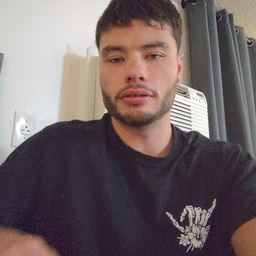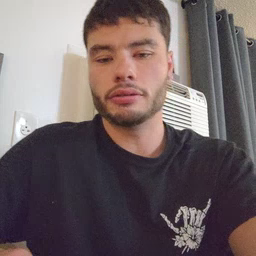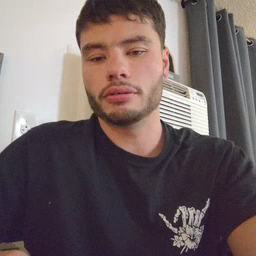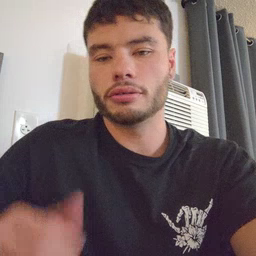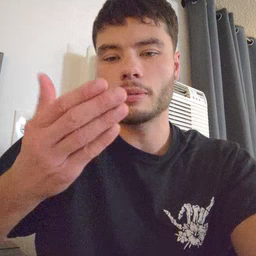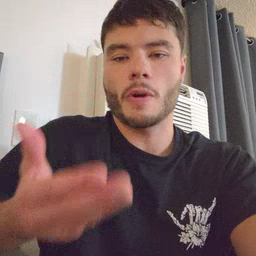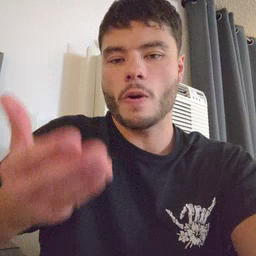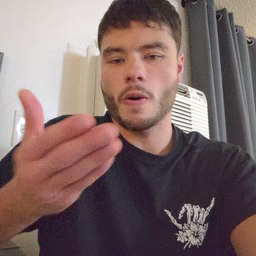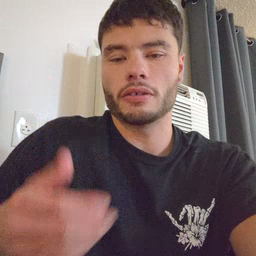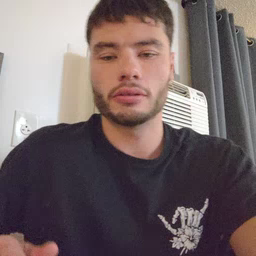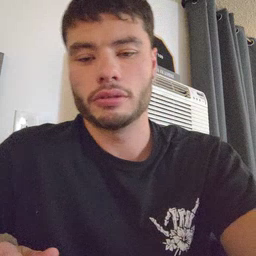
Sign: boat